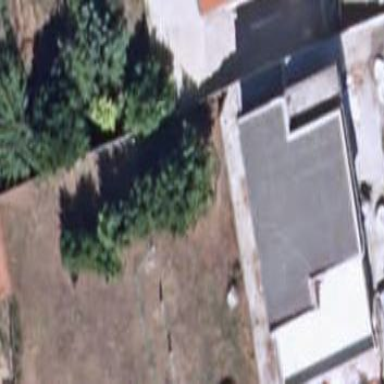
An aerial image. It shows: Simple and straightforward house.